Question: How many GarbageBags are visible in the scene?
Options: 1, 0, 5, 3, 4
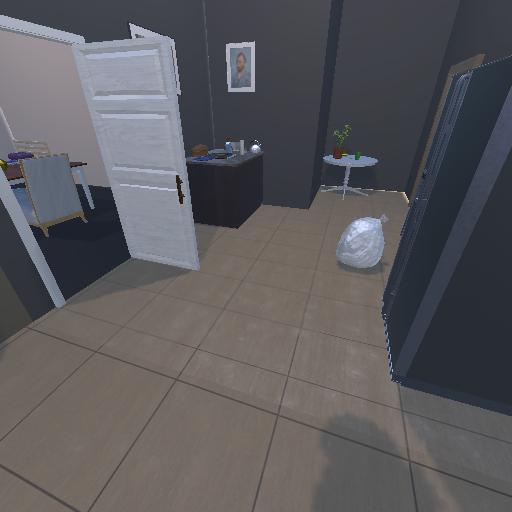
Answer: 1